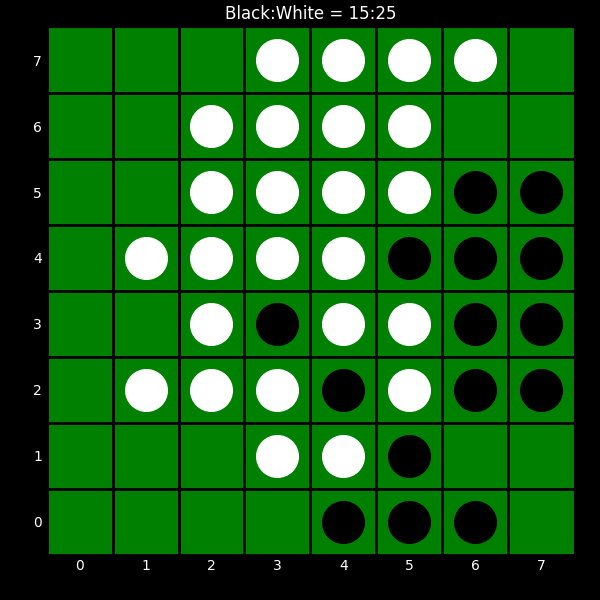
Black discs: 15
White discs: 25